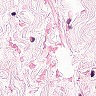
Metastatic tissue present: no